Aerial crown-view tile of a tropical tree (Barro Colorado Island, Panama), acquired 20241112:
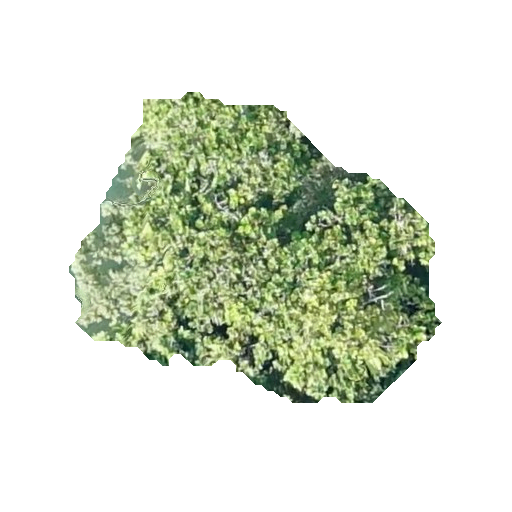
Species: Anacardium excelsum
GBIF accepted scientific name: Anacardium excelsum
Crown area: 122.623 m²